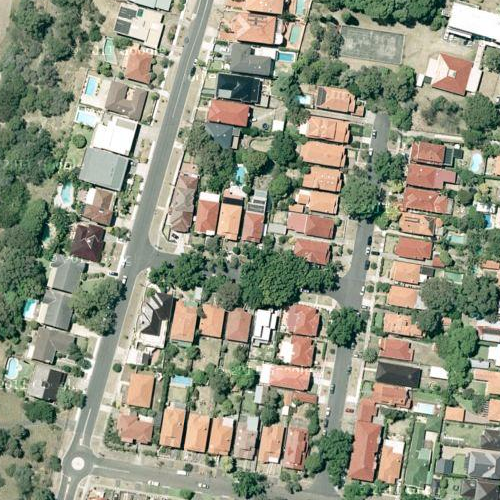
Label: sydney